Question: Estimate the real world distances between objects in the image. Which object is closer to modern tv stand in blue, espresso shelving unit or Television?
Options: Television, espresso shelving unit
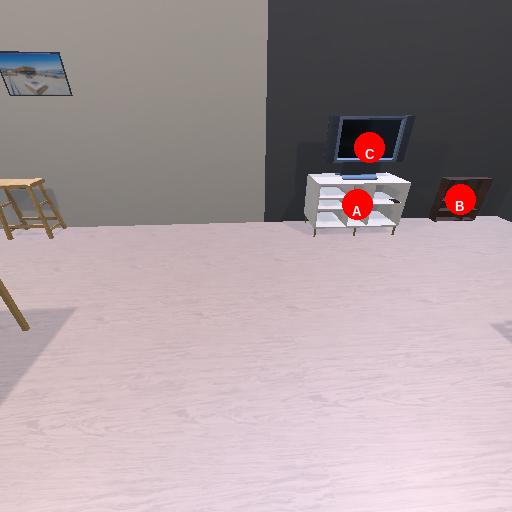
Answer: Television